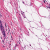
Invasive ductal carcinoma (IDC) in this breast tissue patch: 0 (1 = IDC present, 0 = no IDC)